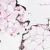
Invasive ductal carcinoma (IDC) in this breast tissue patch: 0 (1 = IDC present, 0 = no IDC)